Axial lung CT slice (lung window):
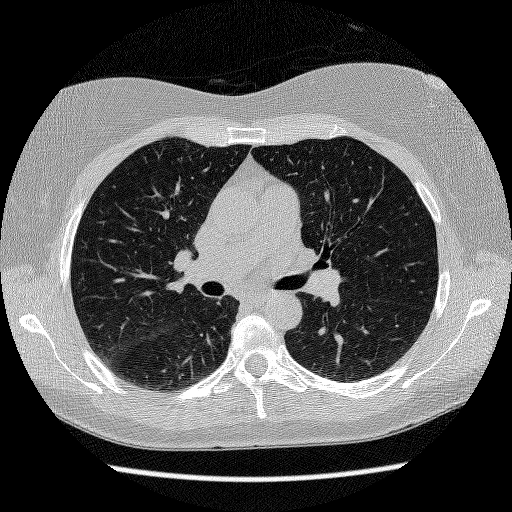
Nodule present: no